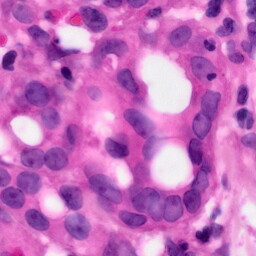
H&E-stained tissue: Pancreatic